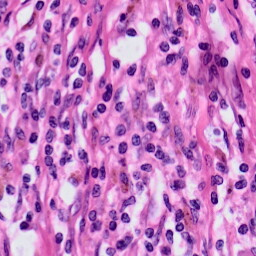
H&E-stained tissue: Skin